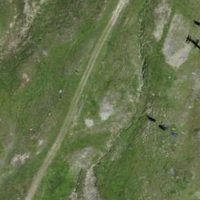
EUNIS habitat code: 26
Species observed at this site:
Marmota marmota
Bartsia alpina